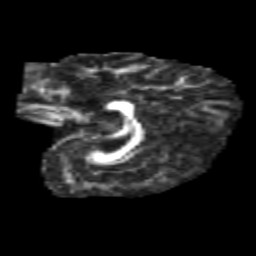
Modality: FA
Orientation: sagittal
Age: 6
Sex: male
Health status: healthy